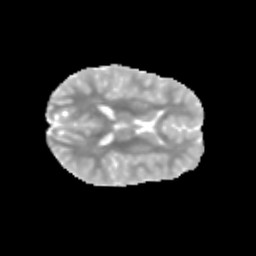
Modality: MD
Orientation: axial
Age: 9
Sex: female
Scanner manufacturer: siemens
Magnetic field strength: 3 T
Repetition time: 3.8 s
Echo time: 0.07 s